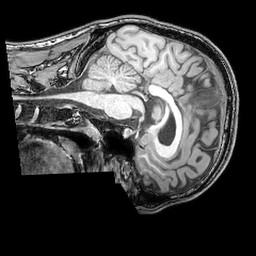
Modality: T1w
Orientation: sagittal
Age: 33
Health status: ill
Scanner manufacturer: philips
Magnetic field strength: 3 T
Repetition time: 0.007 s
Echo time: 0.003501 s